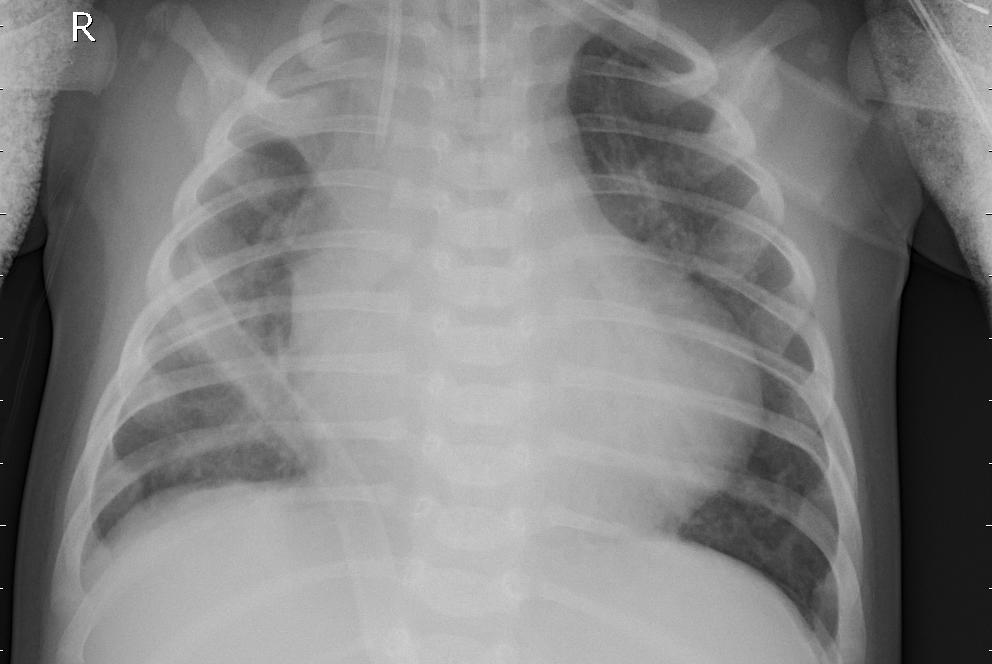
Diagnosis: PNEUMONIA